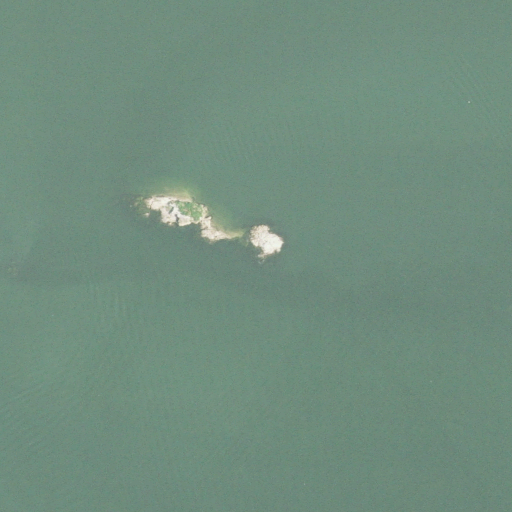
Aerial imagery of island in Connecticut named Bluff Island containing only open water